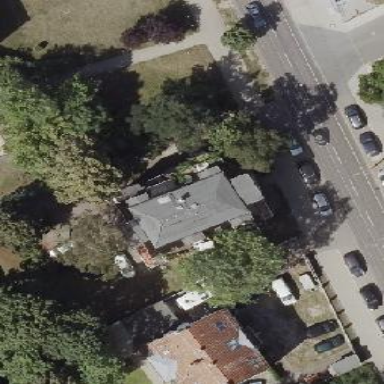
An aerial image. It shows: House with mansard roof shape.